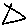
Label: triangle